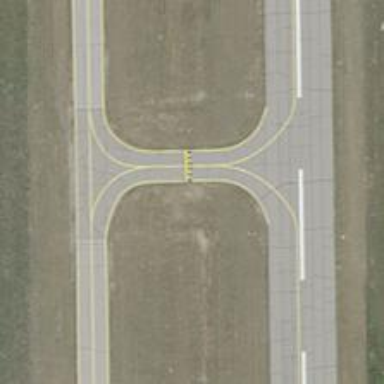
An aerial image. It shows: Image of taxiway at airport.